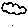
Label: cloud